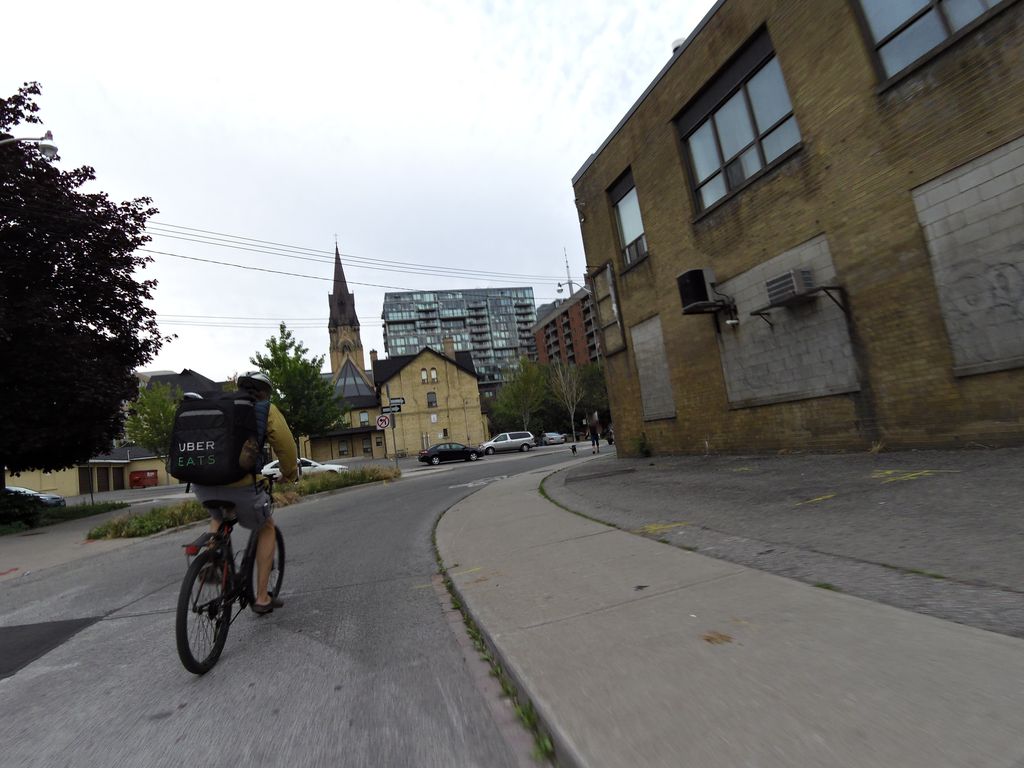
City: toronto